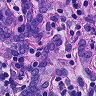
Metastatic tissue present: yes